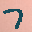
Label: 7